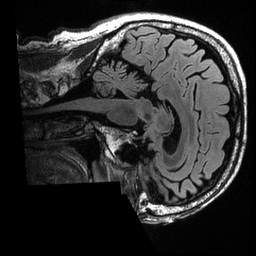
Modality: T2w
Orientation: sagittal
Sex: male
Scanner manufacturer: ge
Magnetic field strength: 3 T
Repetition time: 6 s
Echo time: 0.1266 s